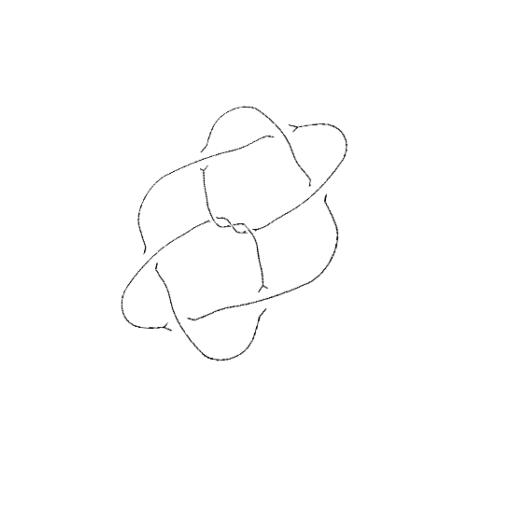
Crossing number: 9